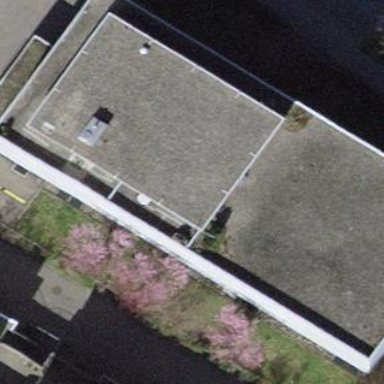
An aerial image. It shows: Office building.